Question: I'm trying to design a small project using canvas and I want to design a sine wave in such a way that the wave is generated from the top right corner to the left bottom corner infinitely if possible.
Something like an inverse sine graph.
All I can do is make the sine wave go from left to right but making this work from top right to bottom left is very difficult.
This is my code at the moment
It's looking very sad...
'''
const canvas = document.querySelector(".canvas");
const ctx = canvas.getContext("2d");
canvas.width = window.innerWidth - 5;
canvas.height = window.innerHeight - 5;
window.addEventListener("resize", () => {
canvas.width = window.innerWidth;
canvas.height = window.innerHeight;
});
const wave = {
y: canvas.height / 2,
length: 0.02,
amplitude: 100,
frequency: 0.01,
yOffSet: canvas.height,
};
let increment = wave.frequency;
function animate() {
requestAnimationFrame(animate);
ctx.fillStyle = "rgb(0,0,0)";
ctx.clearRect(0, 0, canvas.width, canvas.height);
ctx.beginPath();
ctx.moveTo(0, canvas.height);
for (let i = 0; i < canvas.width; i++) {
ctx.lineTo(Math.sin(i / wave.length + increment) * wave.amplitude + wave.yOffSet, 0);
}
ctx.stroke();
increment += wave.frequency;
}
animate();
'''
'''
body {
margin: 0;
padding: 0;
}
'''
'''
<div>
<canvas class="canvas"></canvas>
</div>
'''
Desired Output

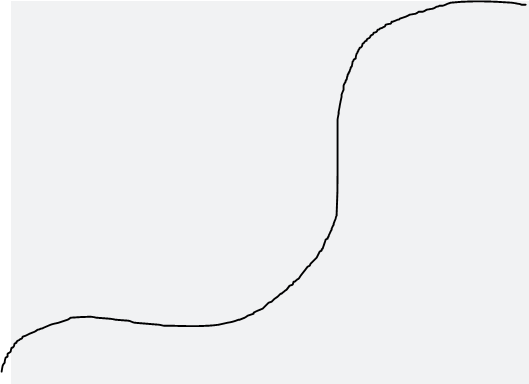
Answer: The problem is in this line:
'''
ctx.lineTo(Math.sin(i / wave.length + increment) * wave.amplitude + wave.yOffSet, 0);
'''
You are only moving in the x co-ordinate.
I have added the motion in the y co-ordinate and rewrote on three lines just for clarity.
'''
x=i+wave.amplitude*Math.sin(i/wave.length);
y=canvas.height-(i-(wave. amplitude * Math.sin(i/wave.length)));
ctx.lineTo(x,y);
'''
The result it produces is like what you describe, if I understood correctly. There are many more waves than you show in the drawing, but that can be cahnged by the wave.length parameter.